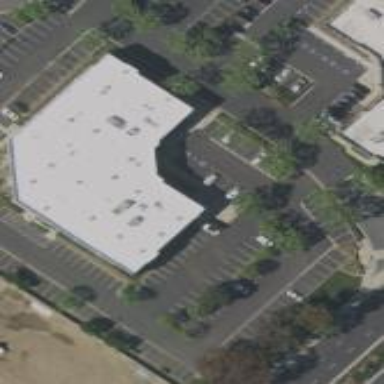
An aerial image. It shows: Commercial building.